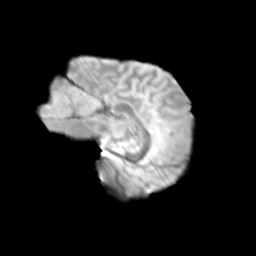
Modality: T2w
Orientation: sagittal
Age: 11
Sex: male
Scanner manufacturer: siemens
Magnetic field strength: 3 T
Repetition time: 3.8 s
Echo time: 0.07 s